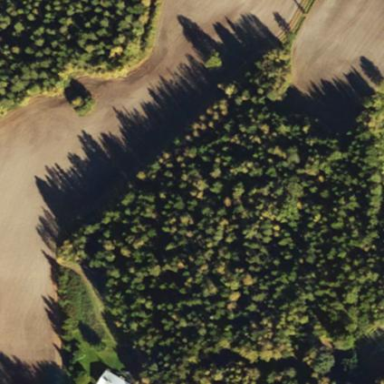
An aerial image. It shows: Forest dominated by needle-leaved trees.